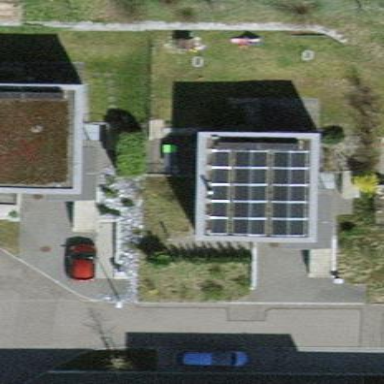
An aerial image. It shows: Building with flat roof.